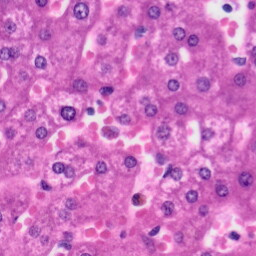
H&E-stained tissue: Liver